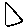
Label: triangle